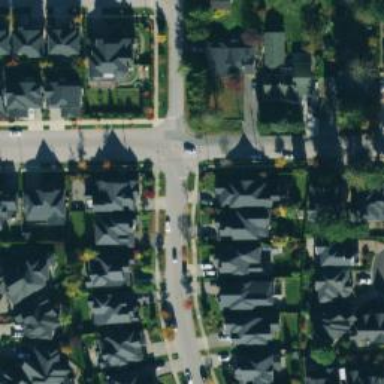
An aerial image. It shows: Residential road with separate asphalt sidewalk.